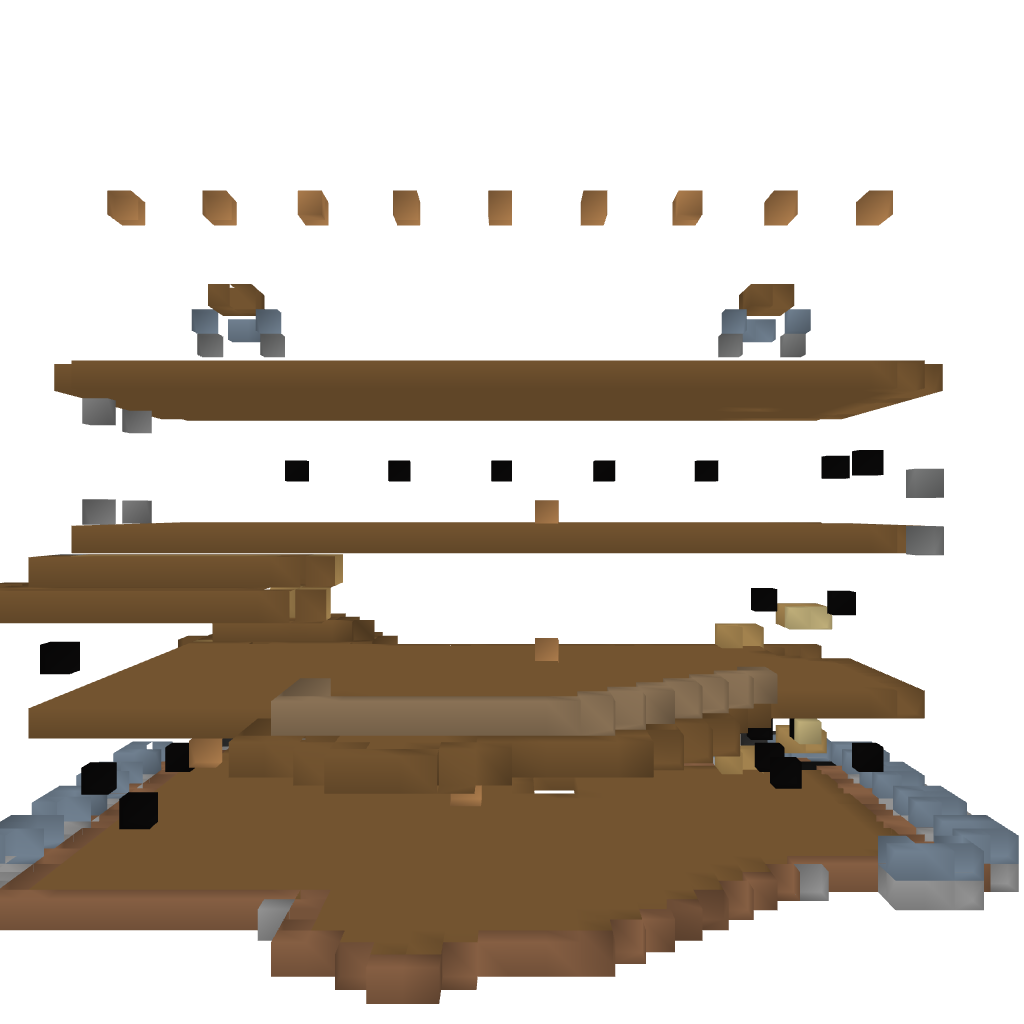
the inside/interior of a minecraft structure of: Halloween Mansion 1.7.x (house only)